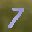
Label: 7